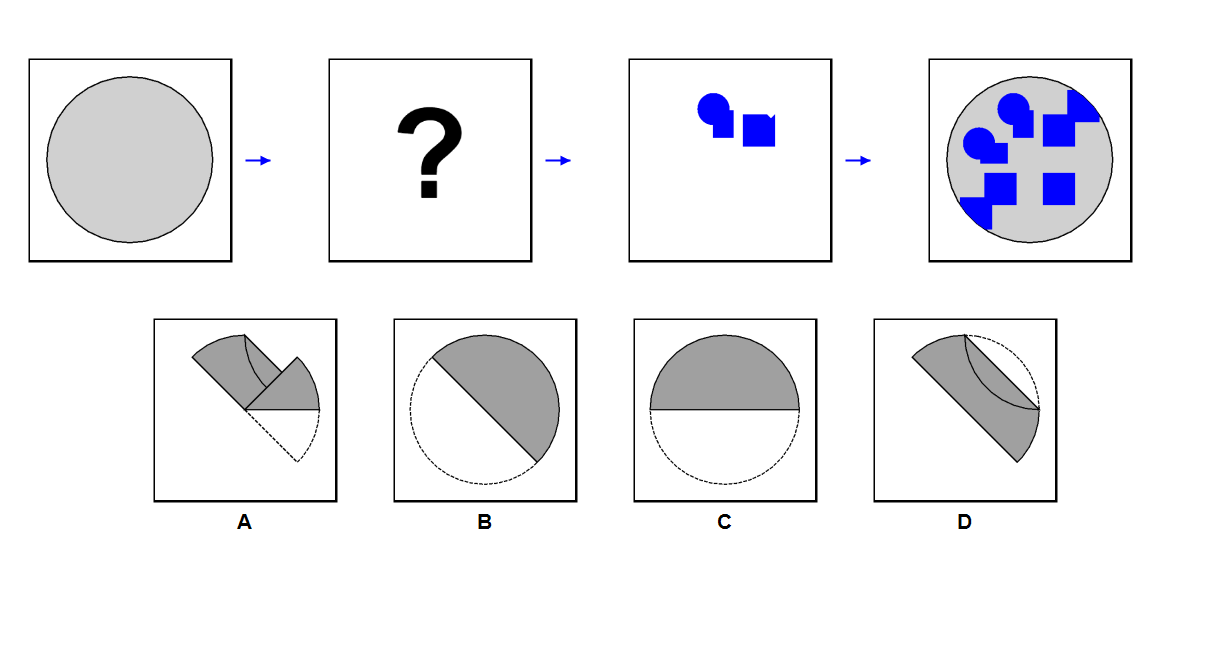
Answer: C